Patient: sex F, age 68
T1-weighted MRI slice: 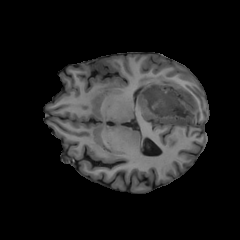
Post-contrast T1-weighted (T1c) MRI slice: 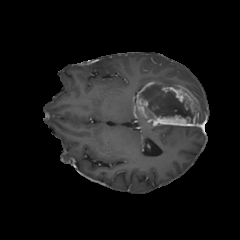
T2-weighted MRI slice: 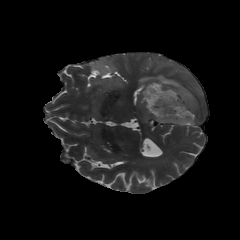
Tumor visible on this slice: yes
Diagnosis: Glioblastoma, IDH-wildtype
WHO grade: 4